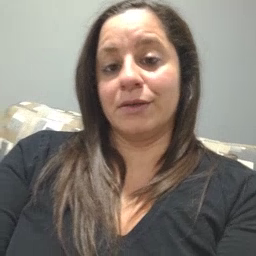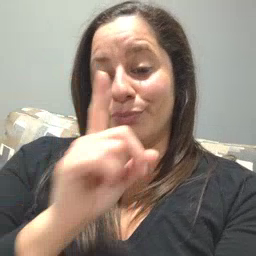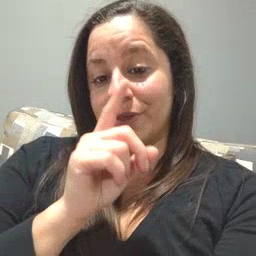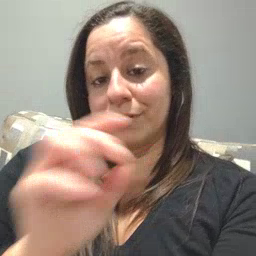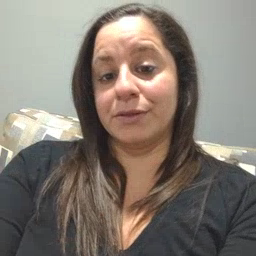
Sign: pretend